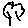
Label: tree